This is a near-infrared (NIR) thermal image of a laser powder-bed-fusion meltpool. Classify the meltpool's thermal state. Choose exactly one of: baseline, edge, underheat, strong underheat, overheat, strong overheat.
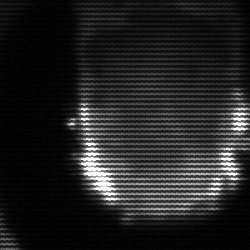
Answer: baseline